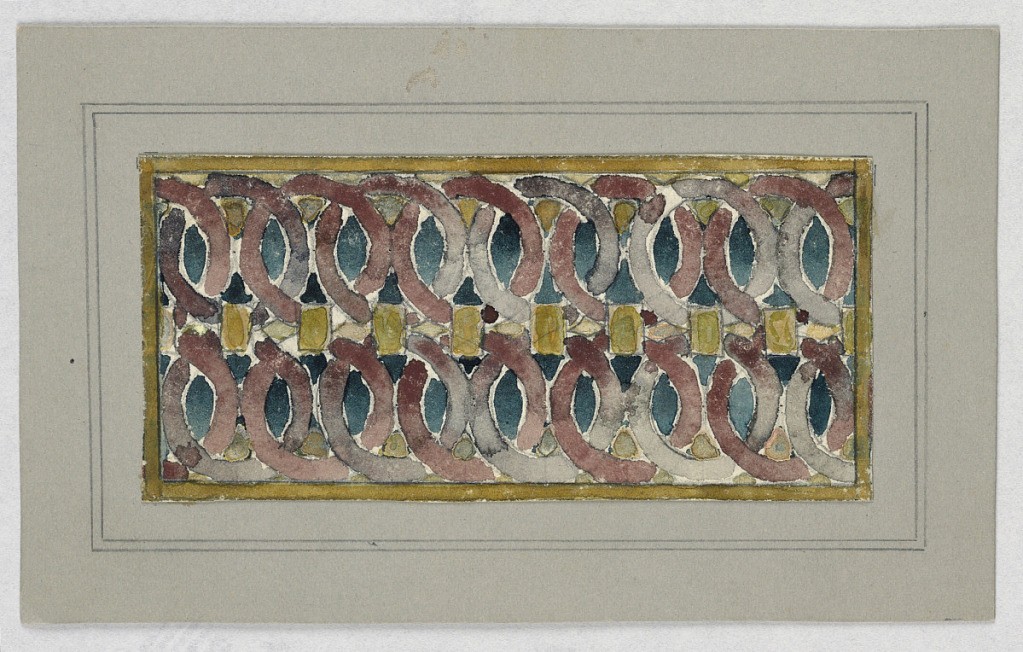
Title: Design for stained glass
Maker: Alice Cordelia Morse, American, 1863–1961
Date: late 19th century
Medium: Brush and gouache, graphite on paper mounted on tan illustration board
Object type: Drawing
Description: Rectangular design; linked circles in purple over blue; yellow squares dividing two rows.